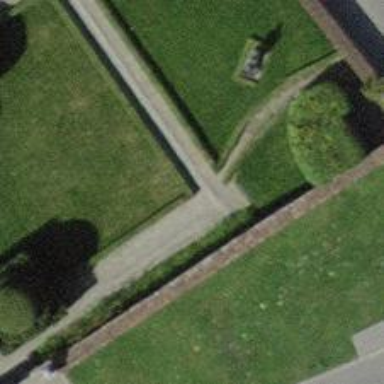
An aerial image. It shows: Hedge acting as barrier.